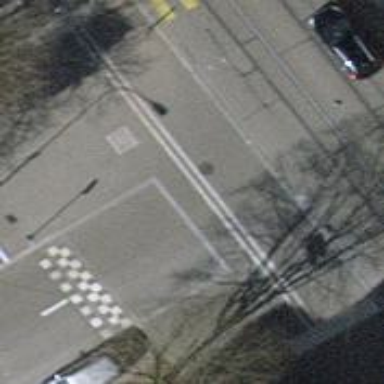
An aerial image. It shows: Asphalt sidewalk along the footway.